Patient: sex F, age 60
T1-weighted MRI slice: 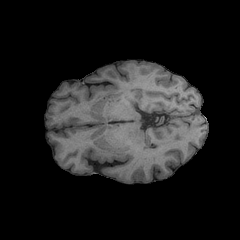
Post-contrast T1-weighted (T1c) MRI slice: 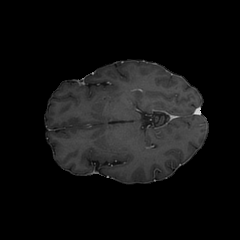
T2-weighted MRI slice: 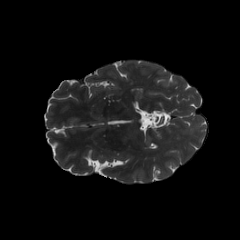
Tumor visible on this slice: no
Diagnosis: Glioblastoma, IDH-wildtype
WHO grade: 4